Field crop: maize
Growth stage: 2
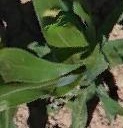
Species: maize